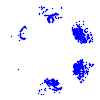
Particle: kaon